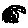
Label: house